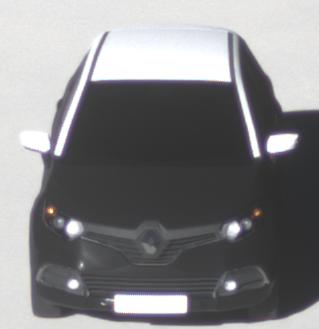
Make: Renault
Model: Captur ENERGY TCe 90
Detailed model: Captur (I)
Model produced from: 2013/06
Model produced until: 2015/05
Doors: 5
Color: black
Road condition: dry road
Daytime: morning or afternoon
Contrast: high contrast